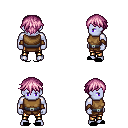
a pixel art fantasy rpg character, male body template, dark elf, purple skin, leather chest armor, gold greaves, pink short bangs hairstyle, cloth bracers, black slippers, four views (front, back, left, right), 2x2 character sprite sheet, small pixel art, hard edges, no anti-aliasing